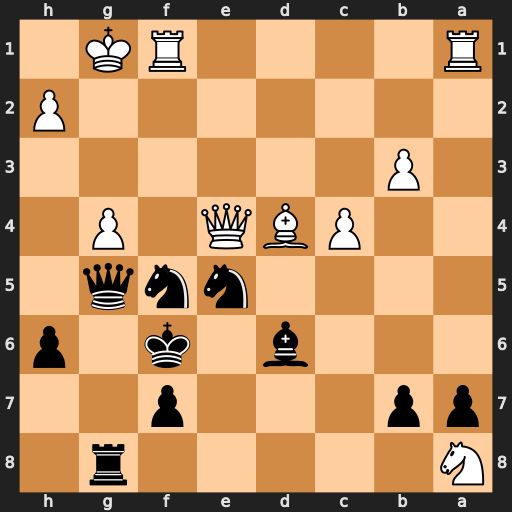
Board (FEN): N5r1/pp3p2/3b1k1p/4nnq1/2PBQ1P1/1P6/7P/R4RK1
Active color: b
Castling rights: -
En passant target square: -
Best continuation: Qxg4+ Qxg4 Rxg4+ Kh1 Rxd4